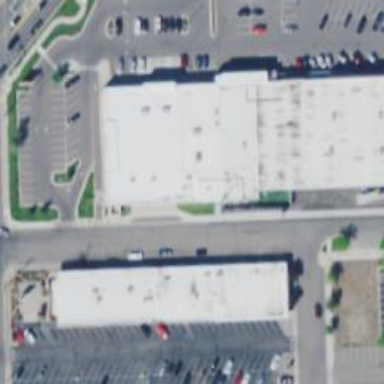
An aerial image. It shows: Pharmacy providing healthcare services.